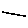
Label: line